Current action and preconditions to check: trajectory_clear

Your task: For each precondition in the list above, predict whether it will hold at this action.

Consider the current scene as observed from the mobile robot's camera, and analyze the predicted future states of all dynamic agents (e.g., people, animals, vehicles, or any moving entities) within the NEXT SECOND.

IMPORTANT: Only answer "very likely" if you are absolutely certain—based on strong, clear evidence—that a dynamic agent will violate the precondition in the predicted future state. Do NOT answer "very likely" for unlikely, ambiguous, or low-probability risks.

Ask yourself for each precondition: Is there a high probability, with clear and convincing evidence, that the predicted future states of any dynamic agent will interfere with the predicted future state of the currently executing action within the NEXT SECOND, causing that precondition to fail?

Assess the risk level based on these predictions. Use "likely" or "very likely" if motions create a clear risk of interference.

Use "neutral" or "improbable" if agents are nearby but their predicted paths are clearly diverging or non-conflicting.

Failure Risk Categories: "very improbable", "improbable", "neutral", "likely", "very likely"

Answer Format: Output ONLY the probability_of_failure value from these categories: "very improbable", "improbable", "neutral", "likely", "very likely"

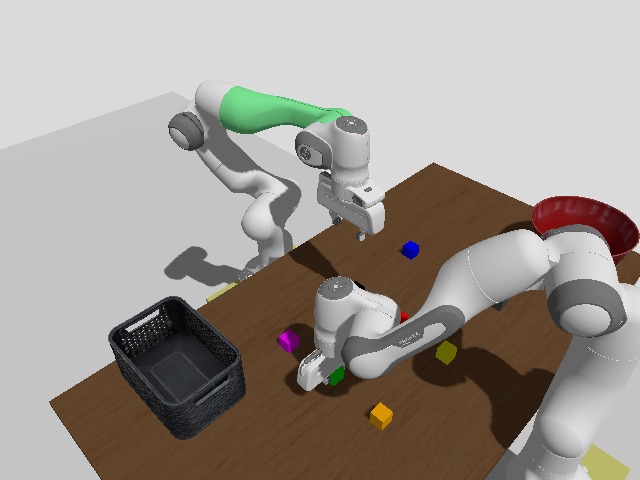

Answer: improbable